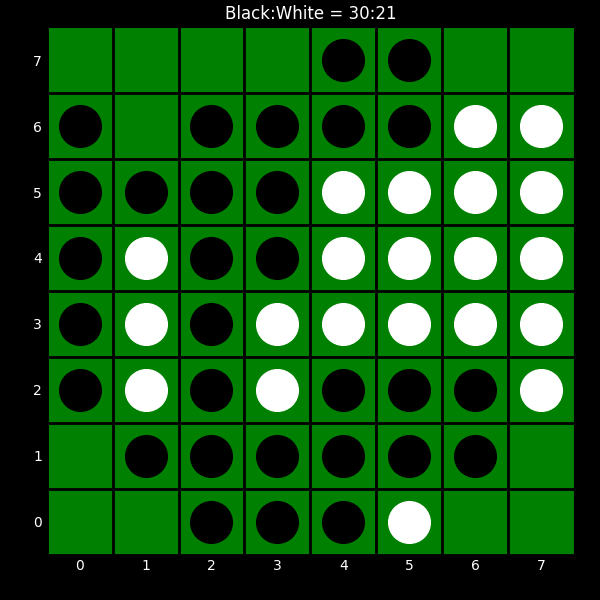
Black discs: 30
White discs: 21